Interaction volume radius: 5 \u00c5
Interaction volume height: 15 \u00c5
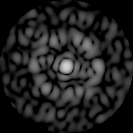
Disorder parameter: 0.8121